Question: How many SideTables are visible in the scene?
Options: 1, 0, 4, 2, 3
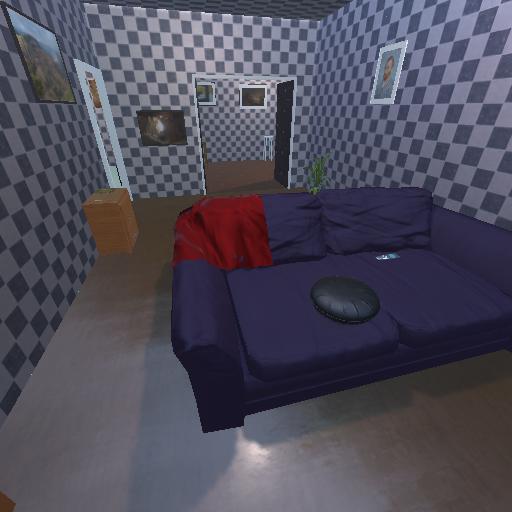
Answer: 1